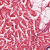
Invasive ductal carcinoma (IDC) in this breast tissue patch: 0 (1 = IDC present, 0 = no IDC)